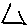
Label: triangle